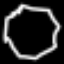
Label: octagon